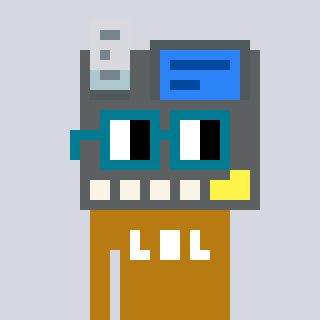
a pixel art character with square dark green glasses, a cash register-shaped head and a gold-colored body on a cool background